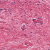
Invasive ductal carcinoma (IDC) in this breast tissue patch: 0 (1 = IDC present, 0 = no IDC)